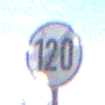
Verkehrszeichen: EndeGeschwindigkeit120
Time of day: MorningAfternoon
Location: Outdoor (RoadRail)
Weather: PartlyCloudy
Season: NotSpecified
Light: Natural